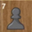
Piece: bP